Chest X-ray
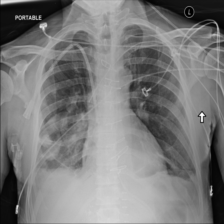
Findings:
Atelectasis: positive
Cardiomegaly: negative
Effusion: positive
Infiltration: negative
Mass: negative
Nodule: negative
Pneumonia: negative
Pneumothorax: negative
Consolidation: negative
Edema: negative
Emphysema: negative
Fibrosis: negative
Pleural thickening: negative
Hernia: negative